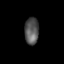
Tissue: skin
Cell type: Epithelial cells
Senescence score: 0.2789
Nuclear area (px): 376
Mean DAPI intensity: 85.088